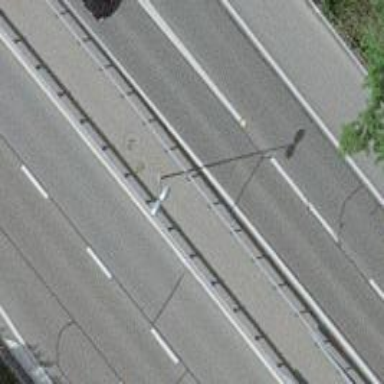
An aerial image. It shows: Asphalt motorway link.